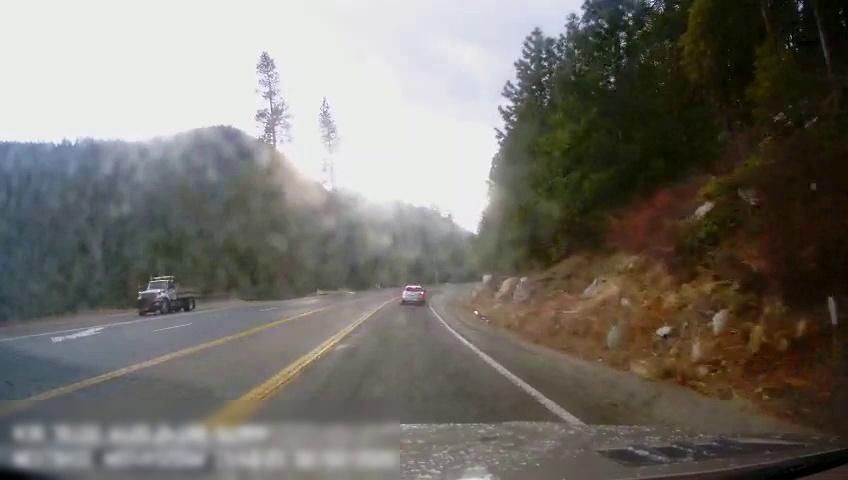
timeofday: Day
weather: Sunny
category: Drivable Space
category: Vehicles | SUV
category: Vehicles | Truck
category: Lanes | Alternate Lane
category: Lanes | Current Lane
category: Lanes | Opposite Lane
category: Lanes | Opposite Lane
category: Lanes | Opposite Lane
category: Lanes | Opposite Lane
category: Lanes | Opposite Lane